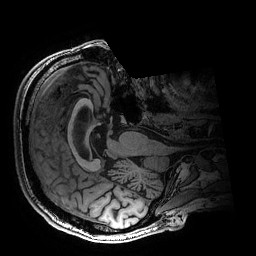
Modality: T1w
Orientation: axial
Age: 72
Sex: male
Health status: healthy
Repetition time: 2.53 s
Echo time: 0.0034 s